Field crop: maize
Growth stage: 2
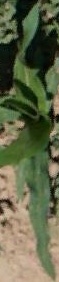
Species: maize